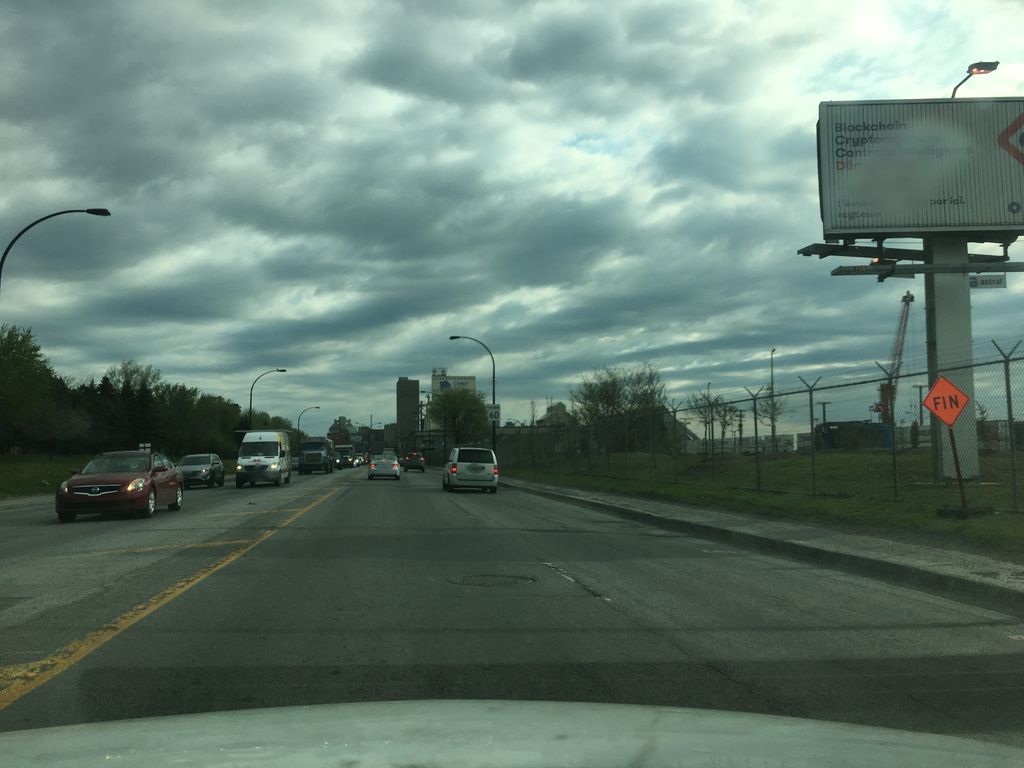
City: montreal